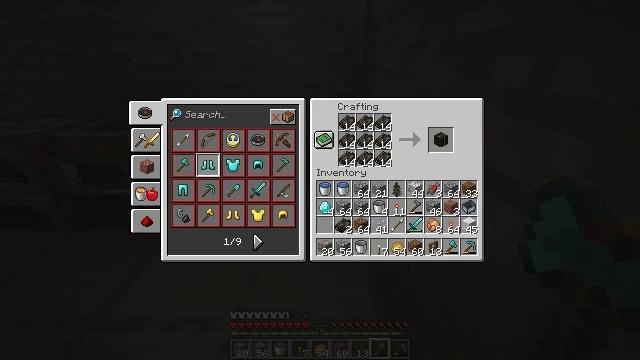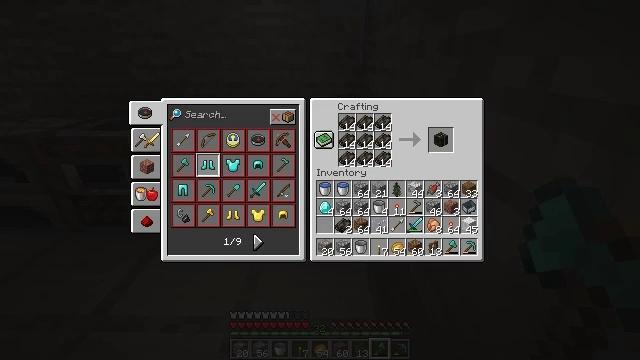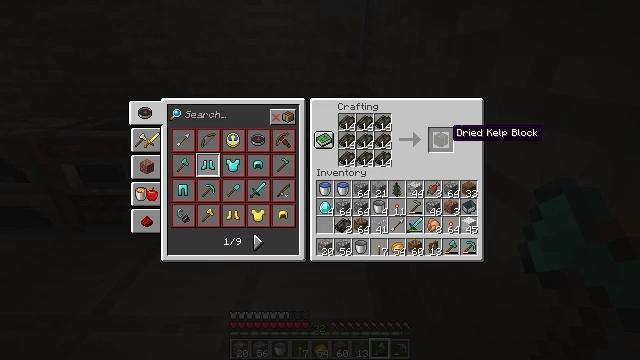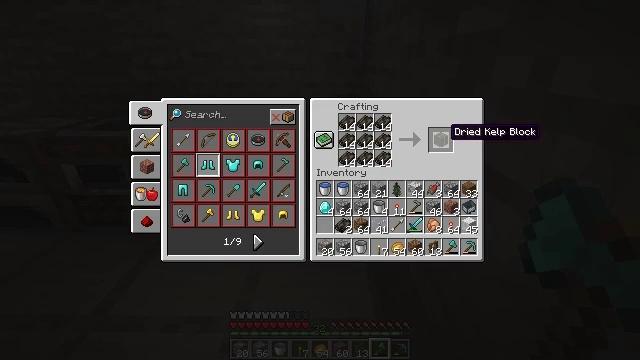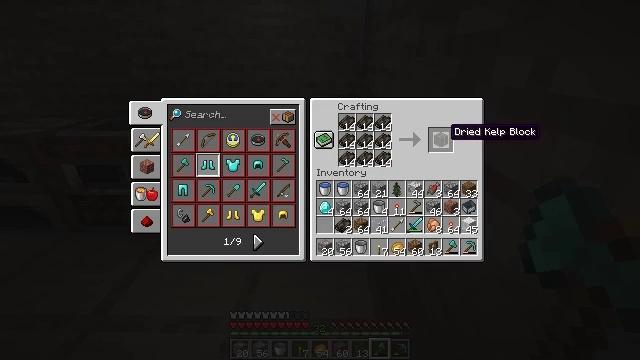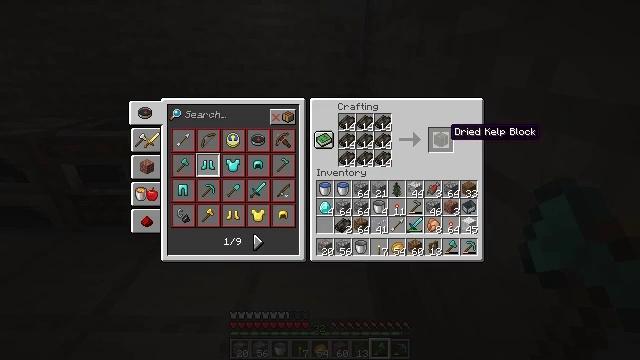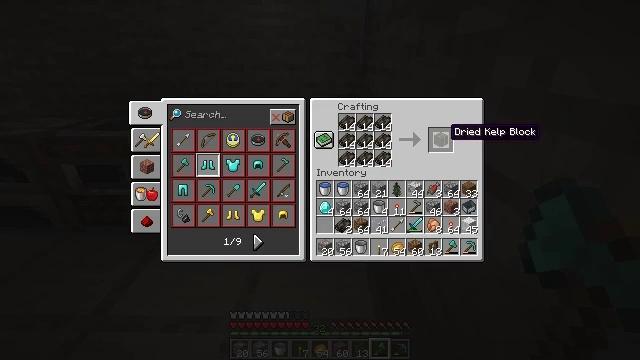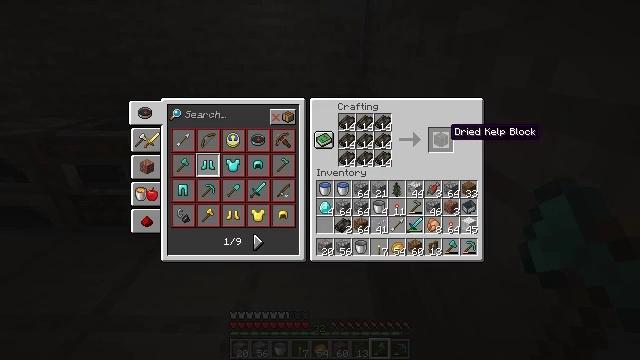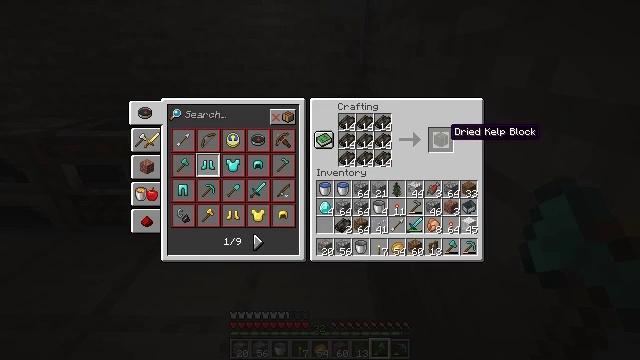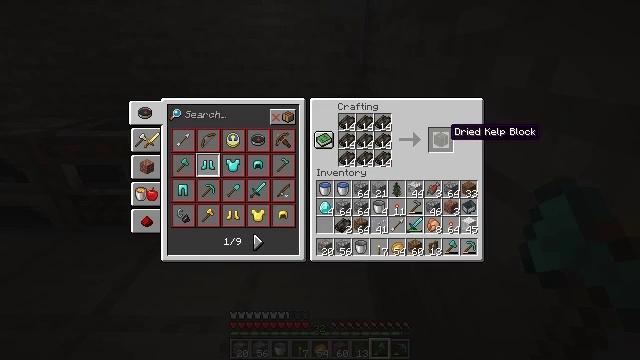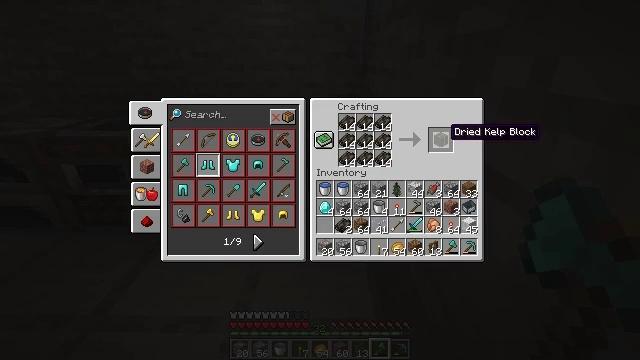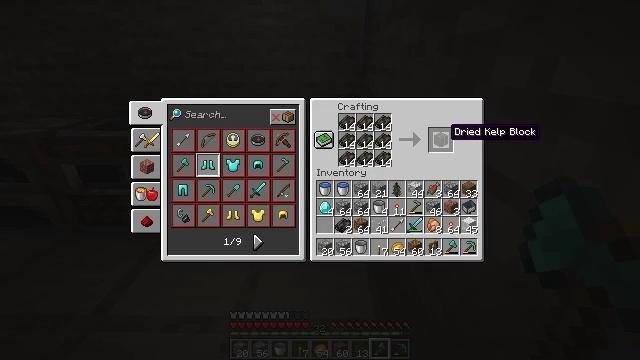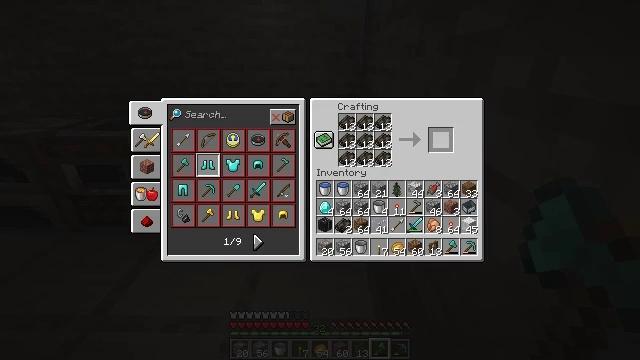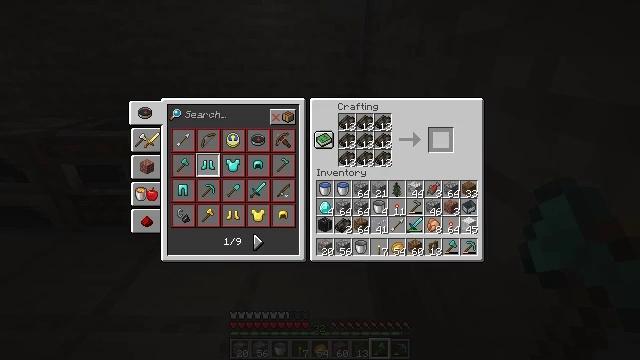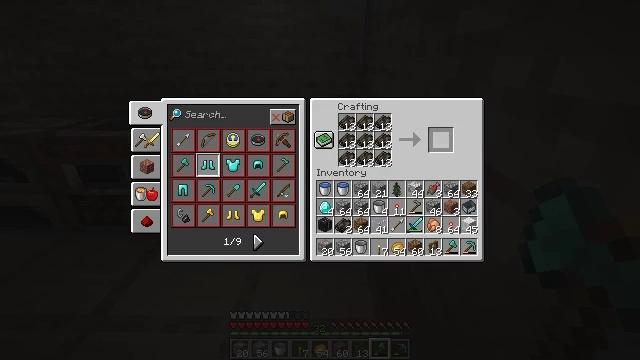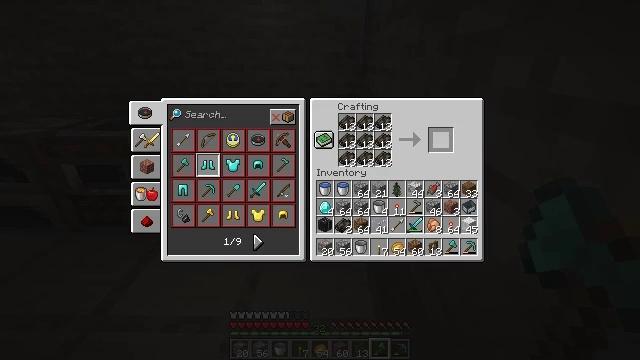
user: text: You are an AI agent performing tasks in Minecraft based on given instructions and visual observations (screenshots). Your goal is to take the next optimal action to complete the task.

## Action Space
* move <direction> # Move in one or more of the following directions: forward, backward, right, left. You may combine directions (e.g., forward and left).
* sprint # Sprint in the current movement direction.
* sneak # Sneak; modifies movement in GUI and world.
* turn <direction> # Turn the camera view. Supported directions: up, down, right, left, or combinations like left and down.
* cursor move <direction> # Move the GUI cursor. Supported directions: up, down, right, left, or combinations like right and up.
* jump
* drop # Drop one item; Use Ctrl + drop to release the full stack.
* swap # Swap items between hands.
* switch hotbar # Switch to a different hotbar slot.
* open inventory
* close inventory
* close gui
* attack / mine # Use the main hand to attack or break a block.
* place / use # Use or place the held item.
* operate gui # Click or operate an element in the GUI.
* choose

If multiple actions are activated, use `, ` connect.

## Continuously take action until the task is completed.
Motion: motion action
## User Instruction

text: To get a dried kelp block, open a crafting table.
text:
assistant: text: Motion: sneak
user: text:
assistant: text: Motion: sneak
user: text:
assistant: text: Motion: sneak
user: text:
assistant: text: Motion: sneak
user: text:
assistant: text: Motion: sneak
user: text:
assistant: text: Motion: sneak
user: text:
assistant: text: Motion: sneak
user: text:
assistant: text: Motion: sneak
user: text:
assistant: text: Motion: sneak
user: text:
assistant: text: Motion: sneak
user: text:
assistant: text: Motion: sneak
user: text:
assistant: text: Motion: sneak, attack / mine
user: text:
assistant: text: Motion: sneak, attack / mine
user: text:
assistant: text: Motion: sneak
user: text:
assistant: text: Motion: sneak
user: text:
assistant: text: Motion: sneak
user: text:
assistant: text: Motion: sneak
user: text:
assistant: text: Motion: sneak